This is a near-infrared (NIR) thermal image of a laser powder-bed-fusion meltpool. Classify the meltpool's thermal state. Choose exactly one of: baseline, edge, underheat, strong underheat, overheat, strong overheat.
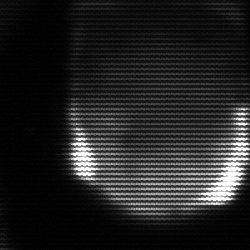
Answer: edge